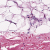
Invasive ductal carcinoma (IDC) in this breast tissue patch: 0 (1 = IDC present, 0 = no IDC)